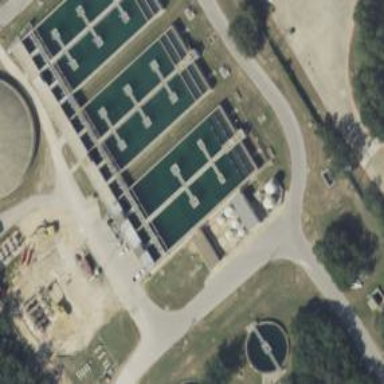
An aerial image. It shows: Image of wastewater.